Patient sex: F
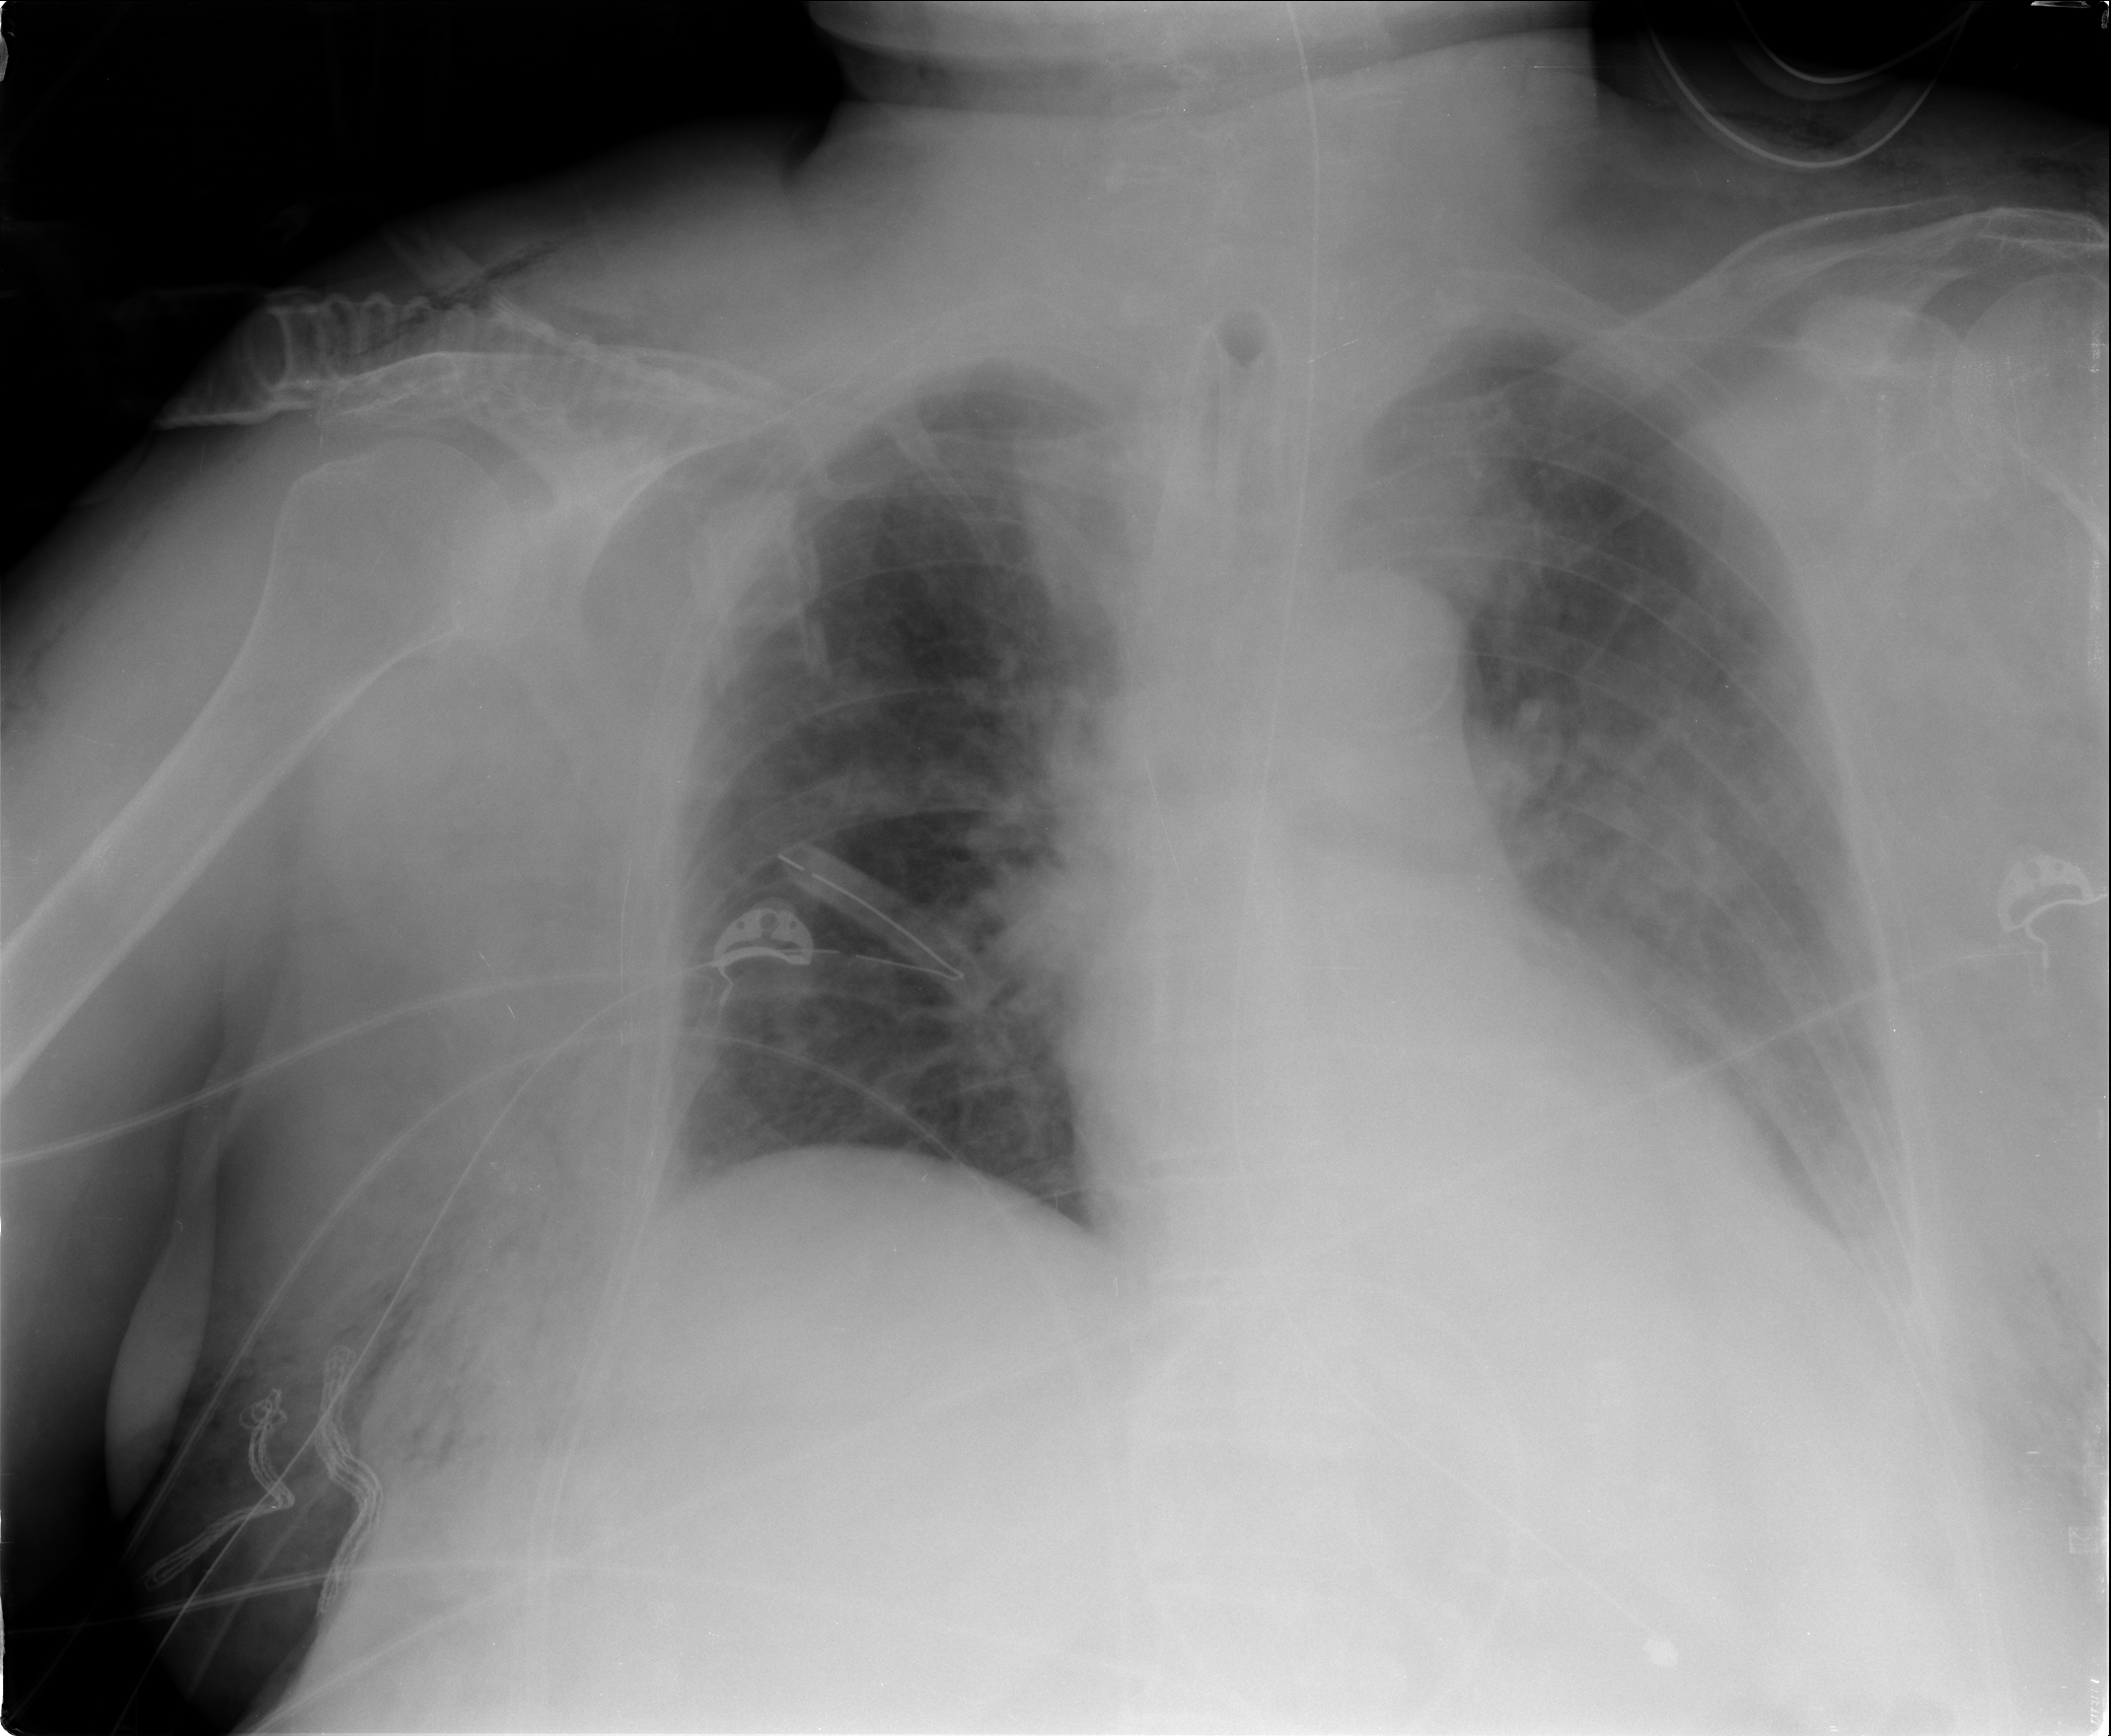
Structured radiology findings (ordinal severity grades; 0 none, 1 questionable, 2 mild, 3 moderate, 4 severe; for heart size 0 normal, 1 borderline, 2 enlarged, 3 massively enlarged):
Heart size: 0
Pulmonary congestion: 2
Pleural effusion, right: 0
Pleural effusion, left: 2
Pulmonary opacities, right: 0
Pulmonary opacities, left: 0
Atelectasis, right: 2
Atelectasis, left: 2